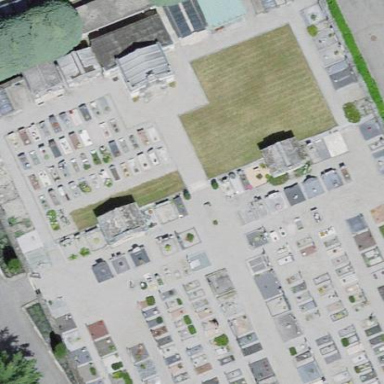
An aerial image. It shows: Cemetery.